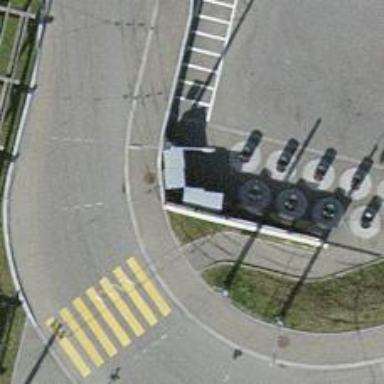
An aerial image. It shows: Recycling container at amenity designated for recycling.